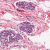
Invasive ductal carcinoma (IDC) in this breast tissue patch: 0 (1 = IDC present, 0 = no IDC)